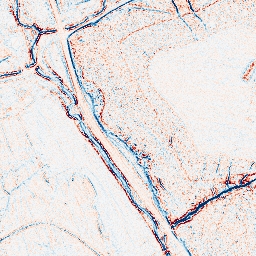
Category: edge_preserving
Decomposition family: bilateral
Decomposition parameters: d: 5
sigma_color: 150
sigma_space: 25
Upsampling method: cubic_catmull_rom
Upsampling parameters: scale: 2
Upsampling scale: 2